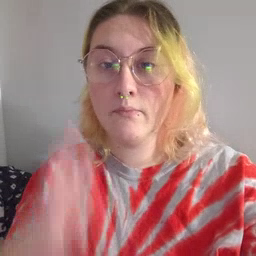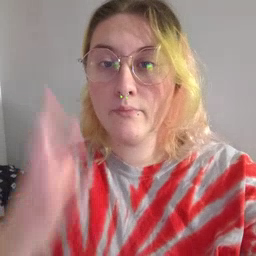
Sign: pretty